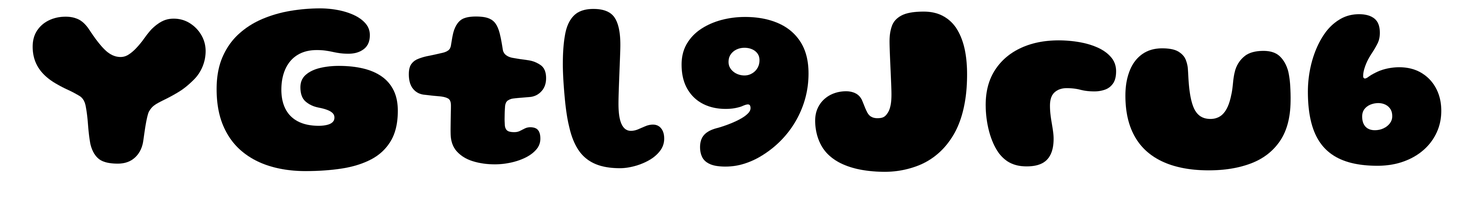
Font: Gluten_ExtraBold